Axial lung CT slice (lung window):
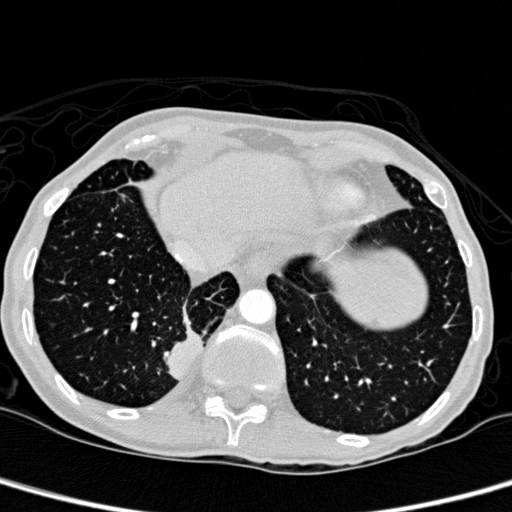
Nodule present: yes
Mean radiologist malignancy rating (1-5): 2.5